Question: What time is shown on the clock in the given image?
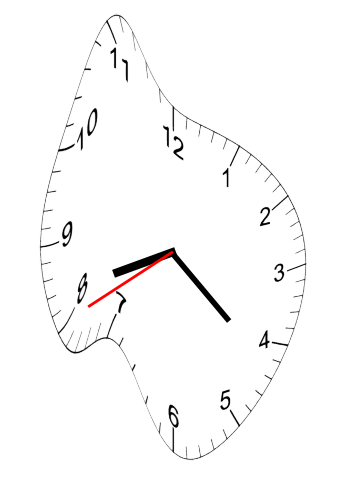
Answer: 08:21:40